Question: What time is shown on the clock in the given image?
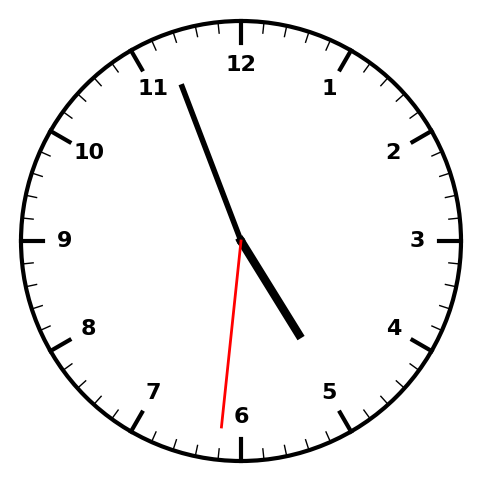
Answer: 04:56:31